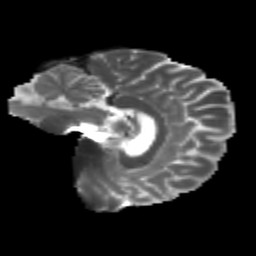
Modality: T2w
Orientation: sagittal
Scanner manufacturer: siemens
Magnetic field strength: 3 T
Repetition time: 4.16 s
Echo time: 0.0806 s